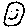
Label: smiley face